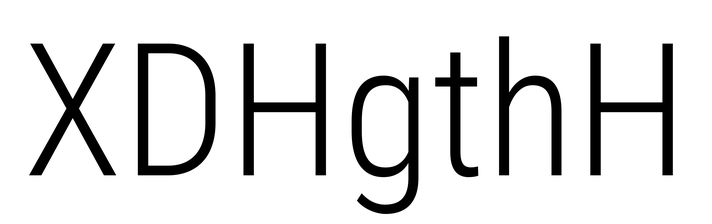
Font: Roboto_Condensed_Light